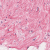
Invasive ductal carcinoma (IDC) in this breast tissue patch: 0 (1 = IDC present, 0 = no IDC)